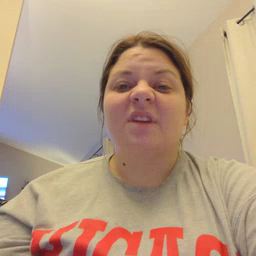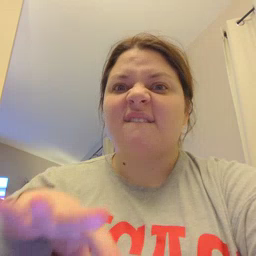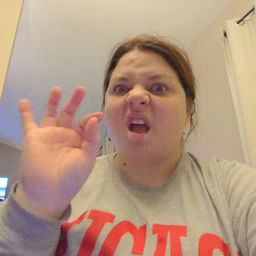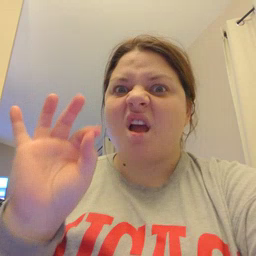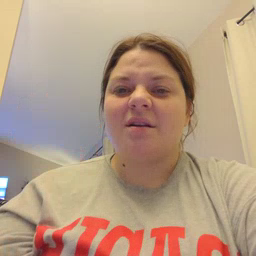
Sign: find